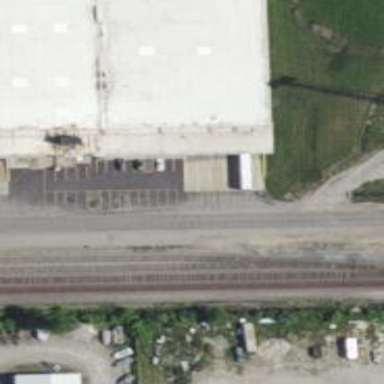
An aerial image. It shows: Railway siding for service.